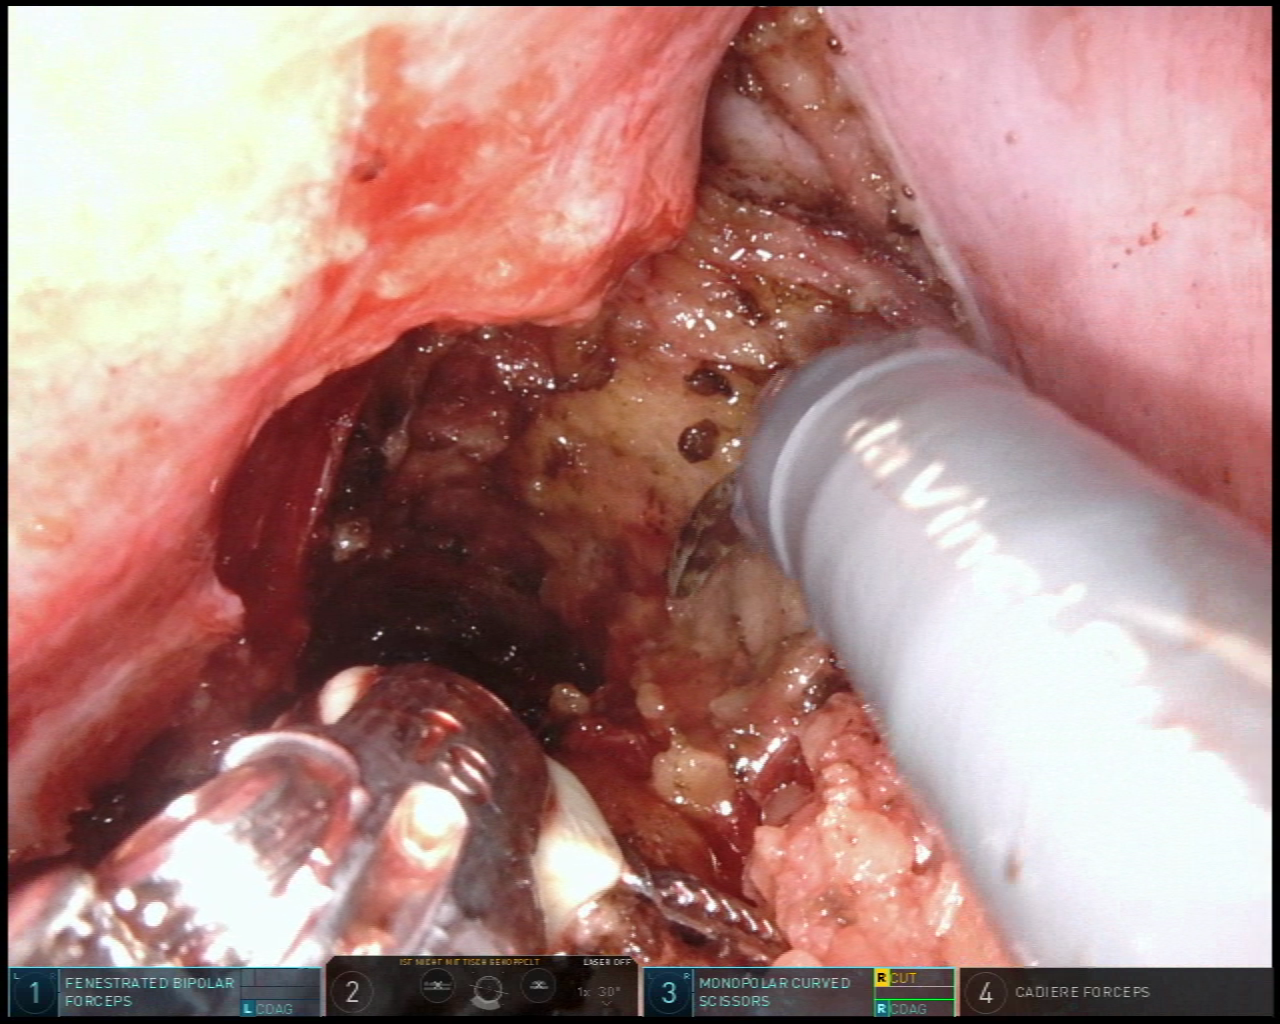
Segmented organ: vesicular_glands
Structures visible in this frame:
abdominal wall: no
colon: no
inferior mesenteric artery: no
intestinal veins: no
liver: no
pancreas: no
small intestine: no
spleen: no
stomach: no
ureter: no
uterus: no
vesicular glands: yes